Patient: sex M, age 64
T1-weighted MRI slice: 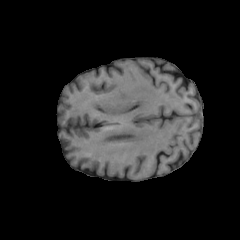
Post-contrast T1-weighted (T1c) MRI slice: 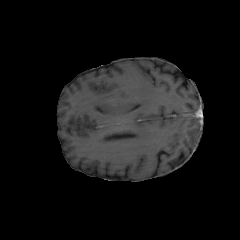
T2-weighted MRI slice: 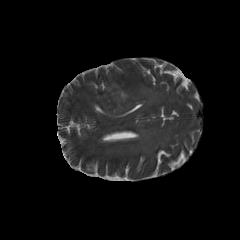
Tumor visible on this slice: yes
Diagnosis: Glioblastoma, IDH-wildtype
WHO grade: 4